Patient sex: F
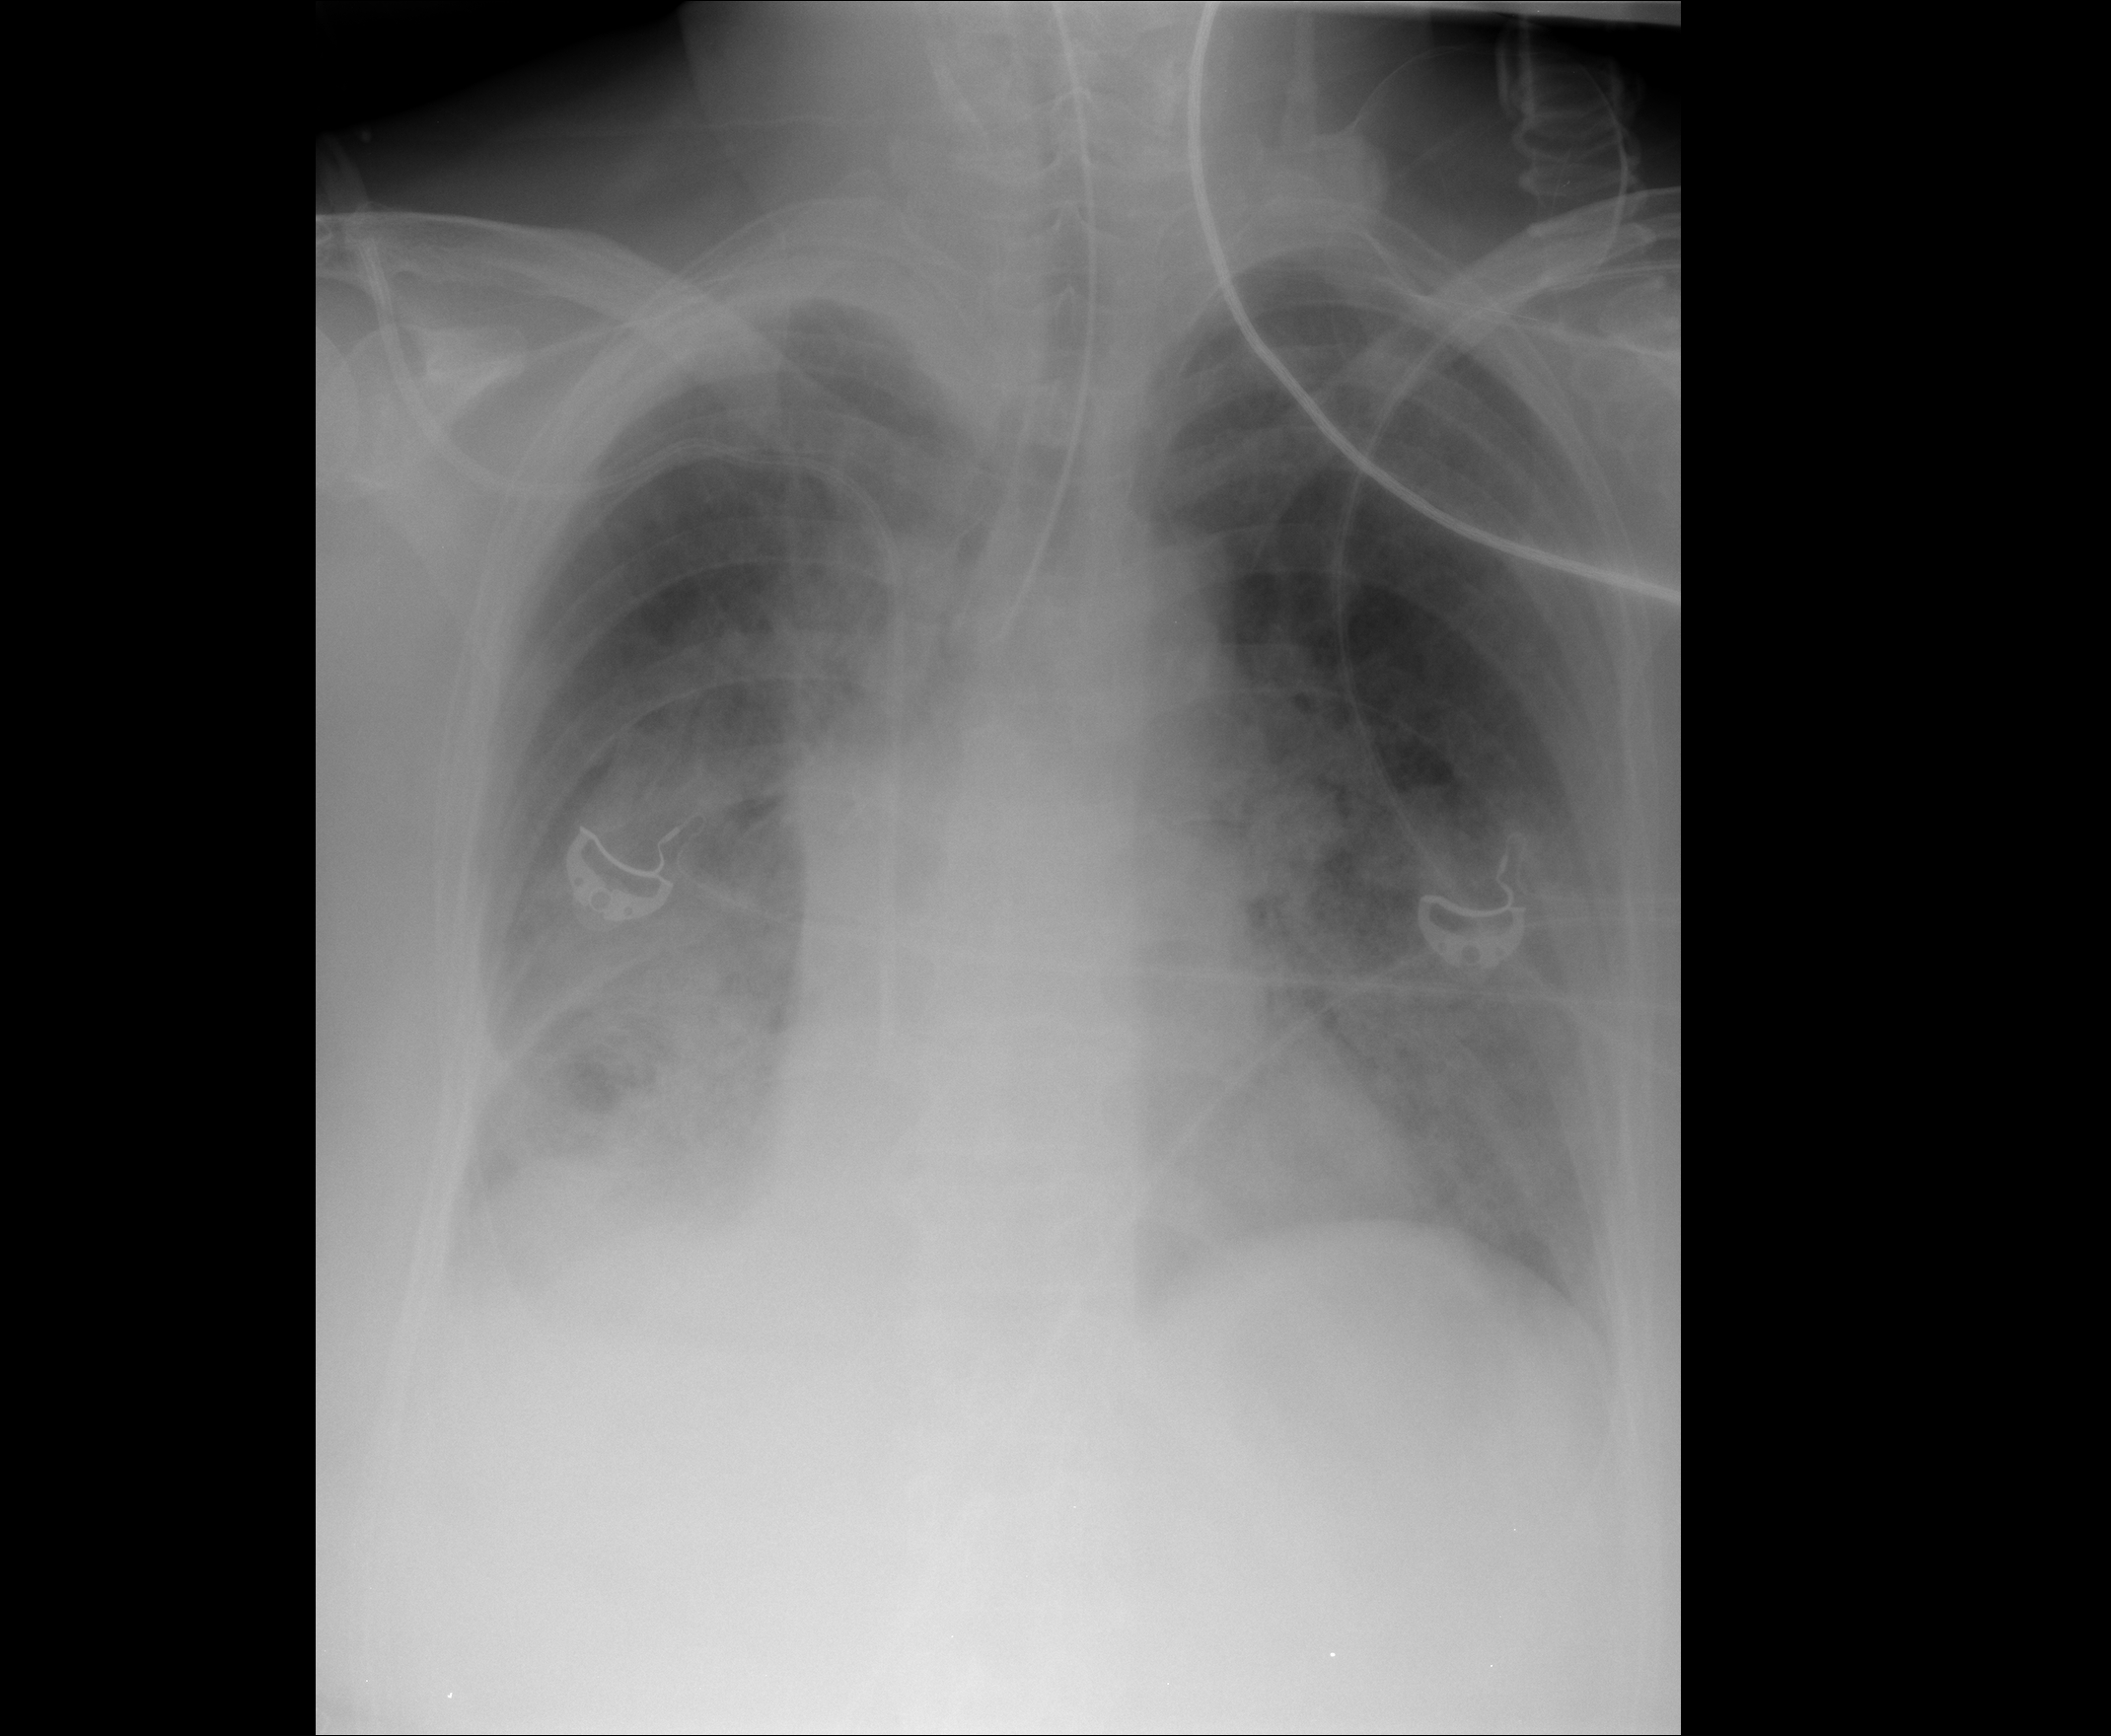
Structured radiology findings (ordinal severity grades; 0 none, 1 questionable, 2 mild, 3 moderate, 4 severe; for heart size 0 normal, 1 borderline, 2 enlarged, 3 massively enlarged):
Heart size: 0
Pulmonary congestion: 2
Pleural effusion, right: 2
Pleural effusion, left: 1
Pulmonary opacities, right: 3
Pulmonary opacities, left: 3
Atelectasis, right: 2
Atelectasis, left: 2